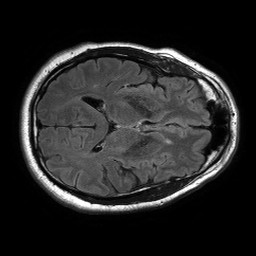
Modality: FLAIR
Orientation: axial
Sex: male
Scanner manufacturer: philips
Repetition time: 11 s
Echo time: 0.125 s